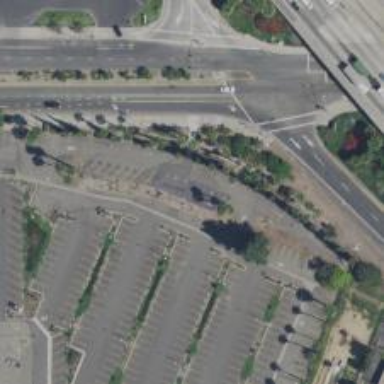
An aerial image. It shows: Parking space.